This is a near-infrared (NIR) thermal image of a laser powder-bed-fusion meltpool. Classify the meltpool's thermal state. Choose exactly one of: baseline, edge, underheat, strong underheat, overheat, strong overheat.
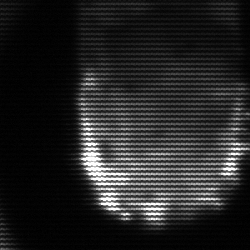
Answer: baseline